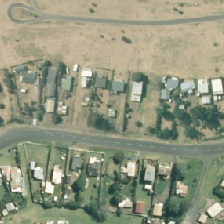
Land cover: urban_build_up